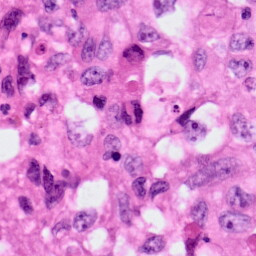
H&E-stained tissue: Lung